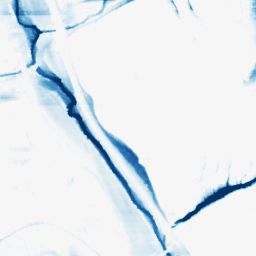
Category: morphological
Decomposition family: morphological_rect
Decomposition parameters: operation: closing
width: 50
height: 10
Upsampling method: edge_directed
Upsampling parameters: scale: 2
Upsampling scale: 2